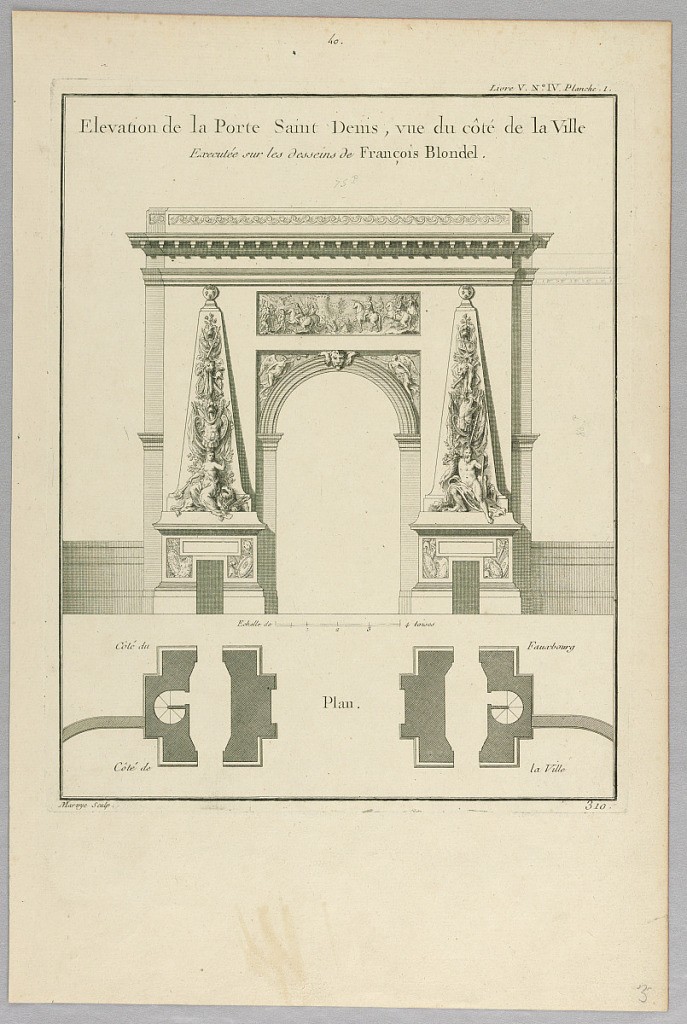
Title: Design for the Elevation of the Porte S. Denis
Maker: Martin Marvie, French, 1713–1813
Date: ca. 1750
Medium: Engraving on paper
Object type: Print
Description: Plan and elevation. Inscribed upper right, Line "V. No. IV, Planche 1/2"; lower right: 310 and 311".